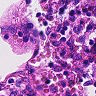
Metastatic tissue present: no